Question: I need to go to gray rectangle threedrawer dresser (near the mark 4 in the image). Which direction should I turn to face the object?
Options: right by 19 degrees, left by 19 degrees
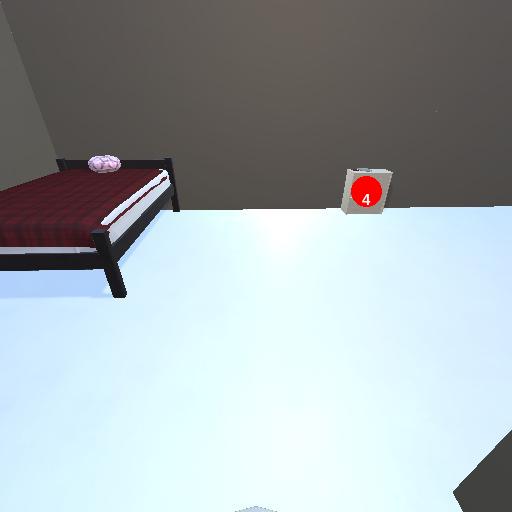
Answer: right by 19 degrees